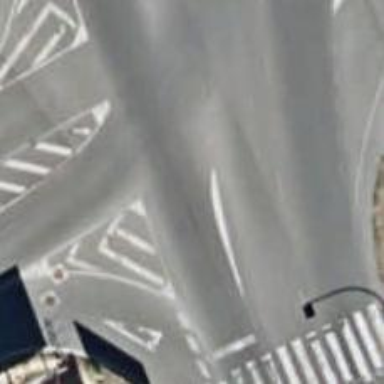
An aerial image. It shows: Tertiary road with asphalt surface leading to roundabout.